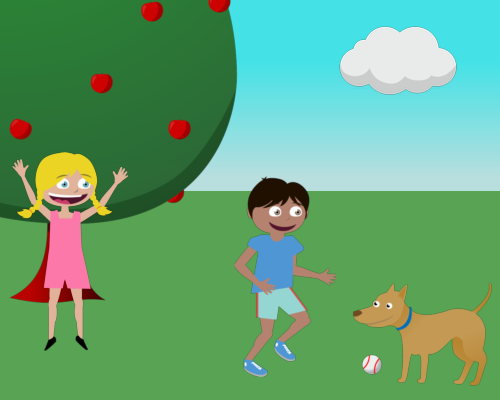
medium cloud on the upper right, a big apple on the far left. and a girl jumps happy hides most pine then dude on her right runs happy. a baseball near his feet then dog lower right corner facing left.